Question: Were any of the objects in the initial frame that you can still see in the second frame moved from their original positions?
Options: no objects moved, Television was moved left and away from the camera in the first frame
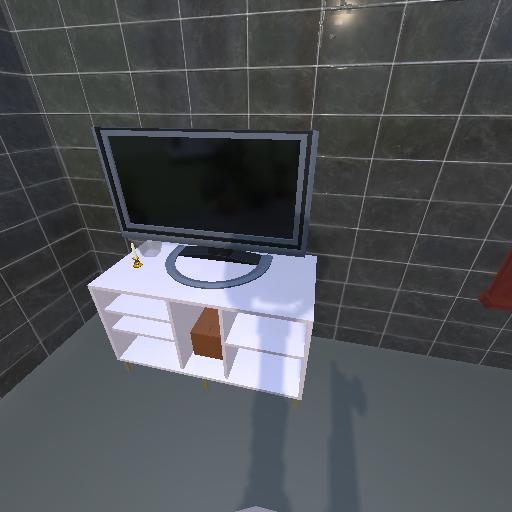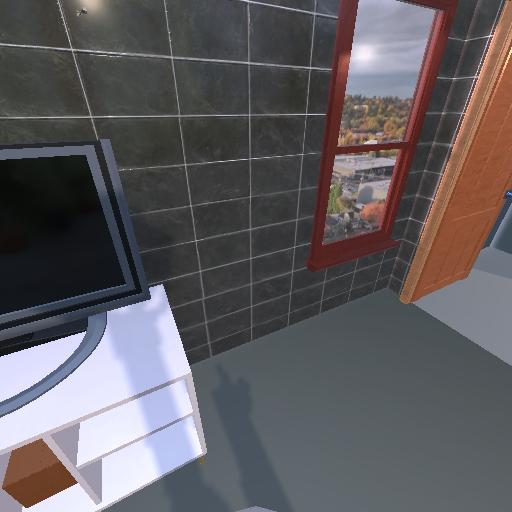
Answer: no objects moved